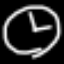
Label: clock